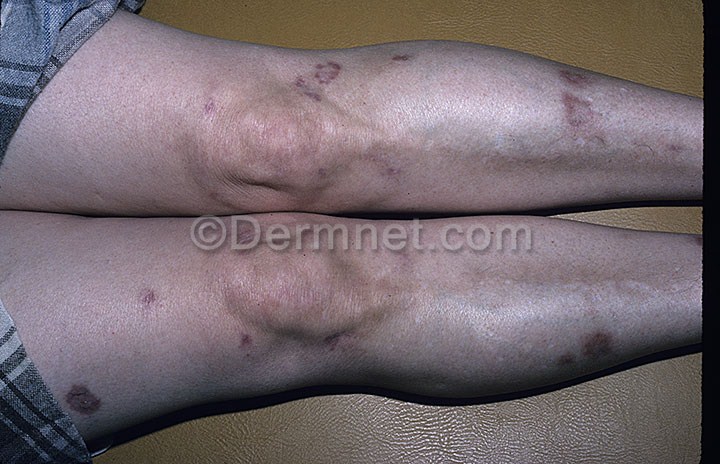
Disease: Systemic Disease